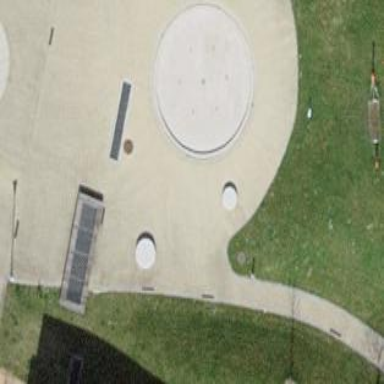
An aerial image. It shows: Fountain.